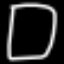
Label: square